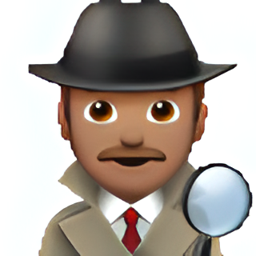
Name: sleuth or spy
Emoji: 🕵🏽
Group: People & Body
Sub-group: person-role